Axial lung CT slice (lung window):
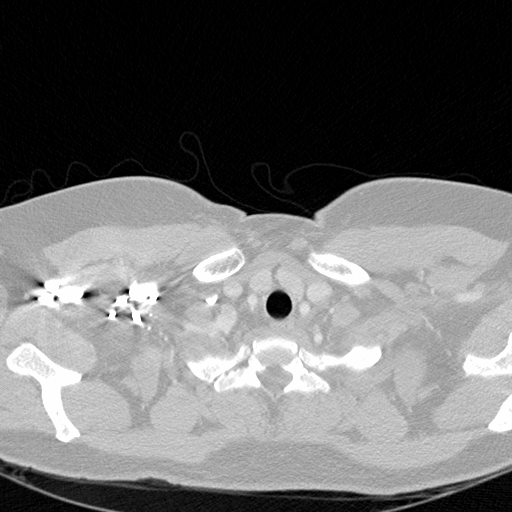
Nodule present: no